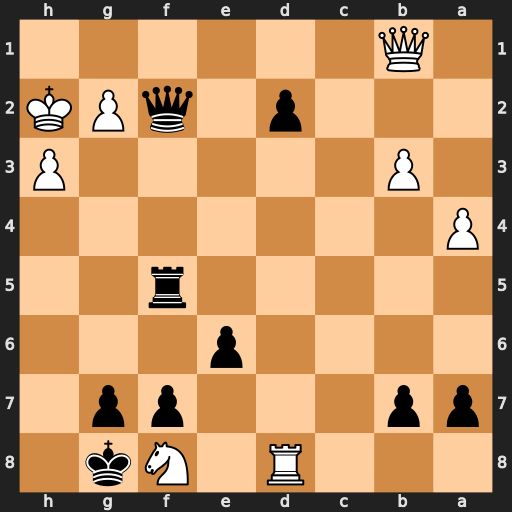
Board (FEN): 3R1Nk1/pp3pp1/4p3/5r2/P7/1P5P/3p1qPK/1Q6
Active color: b
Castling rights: -
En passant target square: -
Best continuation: Qf4+ Kh1 Qf1+ Qxf1 Rxf1+